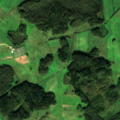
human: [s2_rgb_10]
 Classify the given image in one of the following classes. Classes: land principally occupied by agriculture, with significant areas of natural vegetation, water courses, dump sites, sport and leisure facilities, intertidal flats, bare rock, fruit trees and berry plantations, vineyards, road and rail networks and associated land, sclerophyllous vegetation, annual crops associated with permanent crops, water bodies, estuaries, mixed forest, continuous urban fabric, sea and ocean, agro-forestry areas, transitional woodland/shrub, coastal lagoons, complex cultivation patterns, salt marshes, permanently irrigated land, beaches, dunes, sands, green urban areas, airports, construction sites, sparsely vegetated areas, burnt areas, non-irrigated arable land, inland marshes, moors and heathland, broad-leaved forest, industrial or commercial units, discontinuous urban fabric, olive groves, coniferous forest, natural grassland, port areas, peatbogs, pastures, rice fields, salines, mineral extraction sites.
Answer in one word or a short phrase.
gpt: non-irrigated arable land, pastures, complex cultivation patterns, land principally occupied by agriculture, with significant areas of natural vegetation, coniferous forest, mixed forest